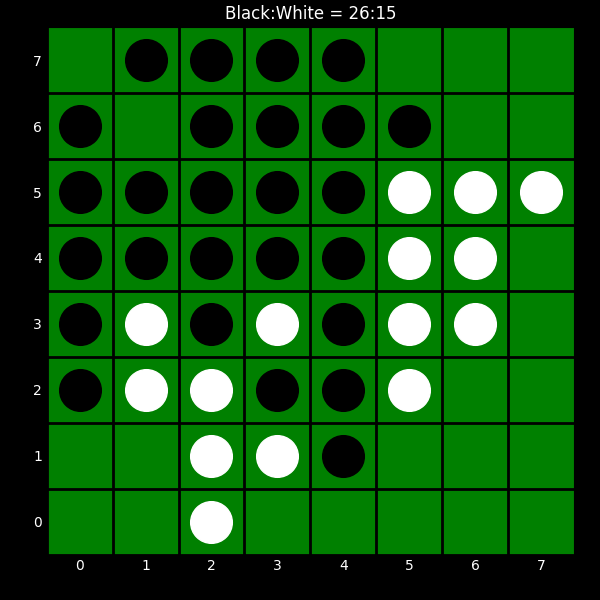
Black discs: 26
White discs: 15